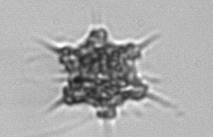
Label: Dictyocha